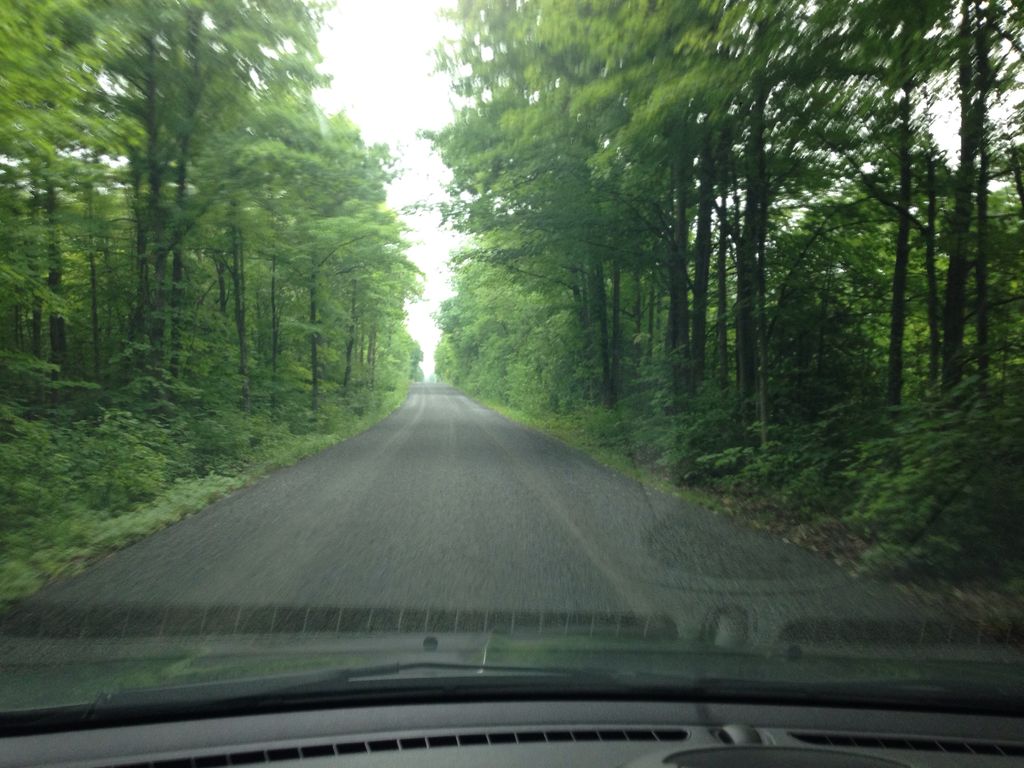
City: ottawa-gatineau